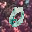
Label: 0